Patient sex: F
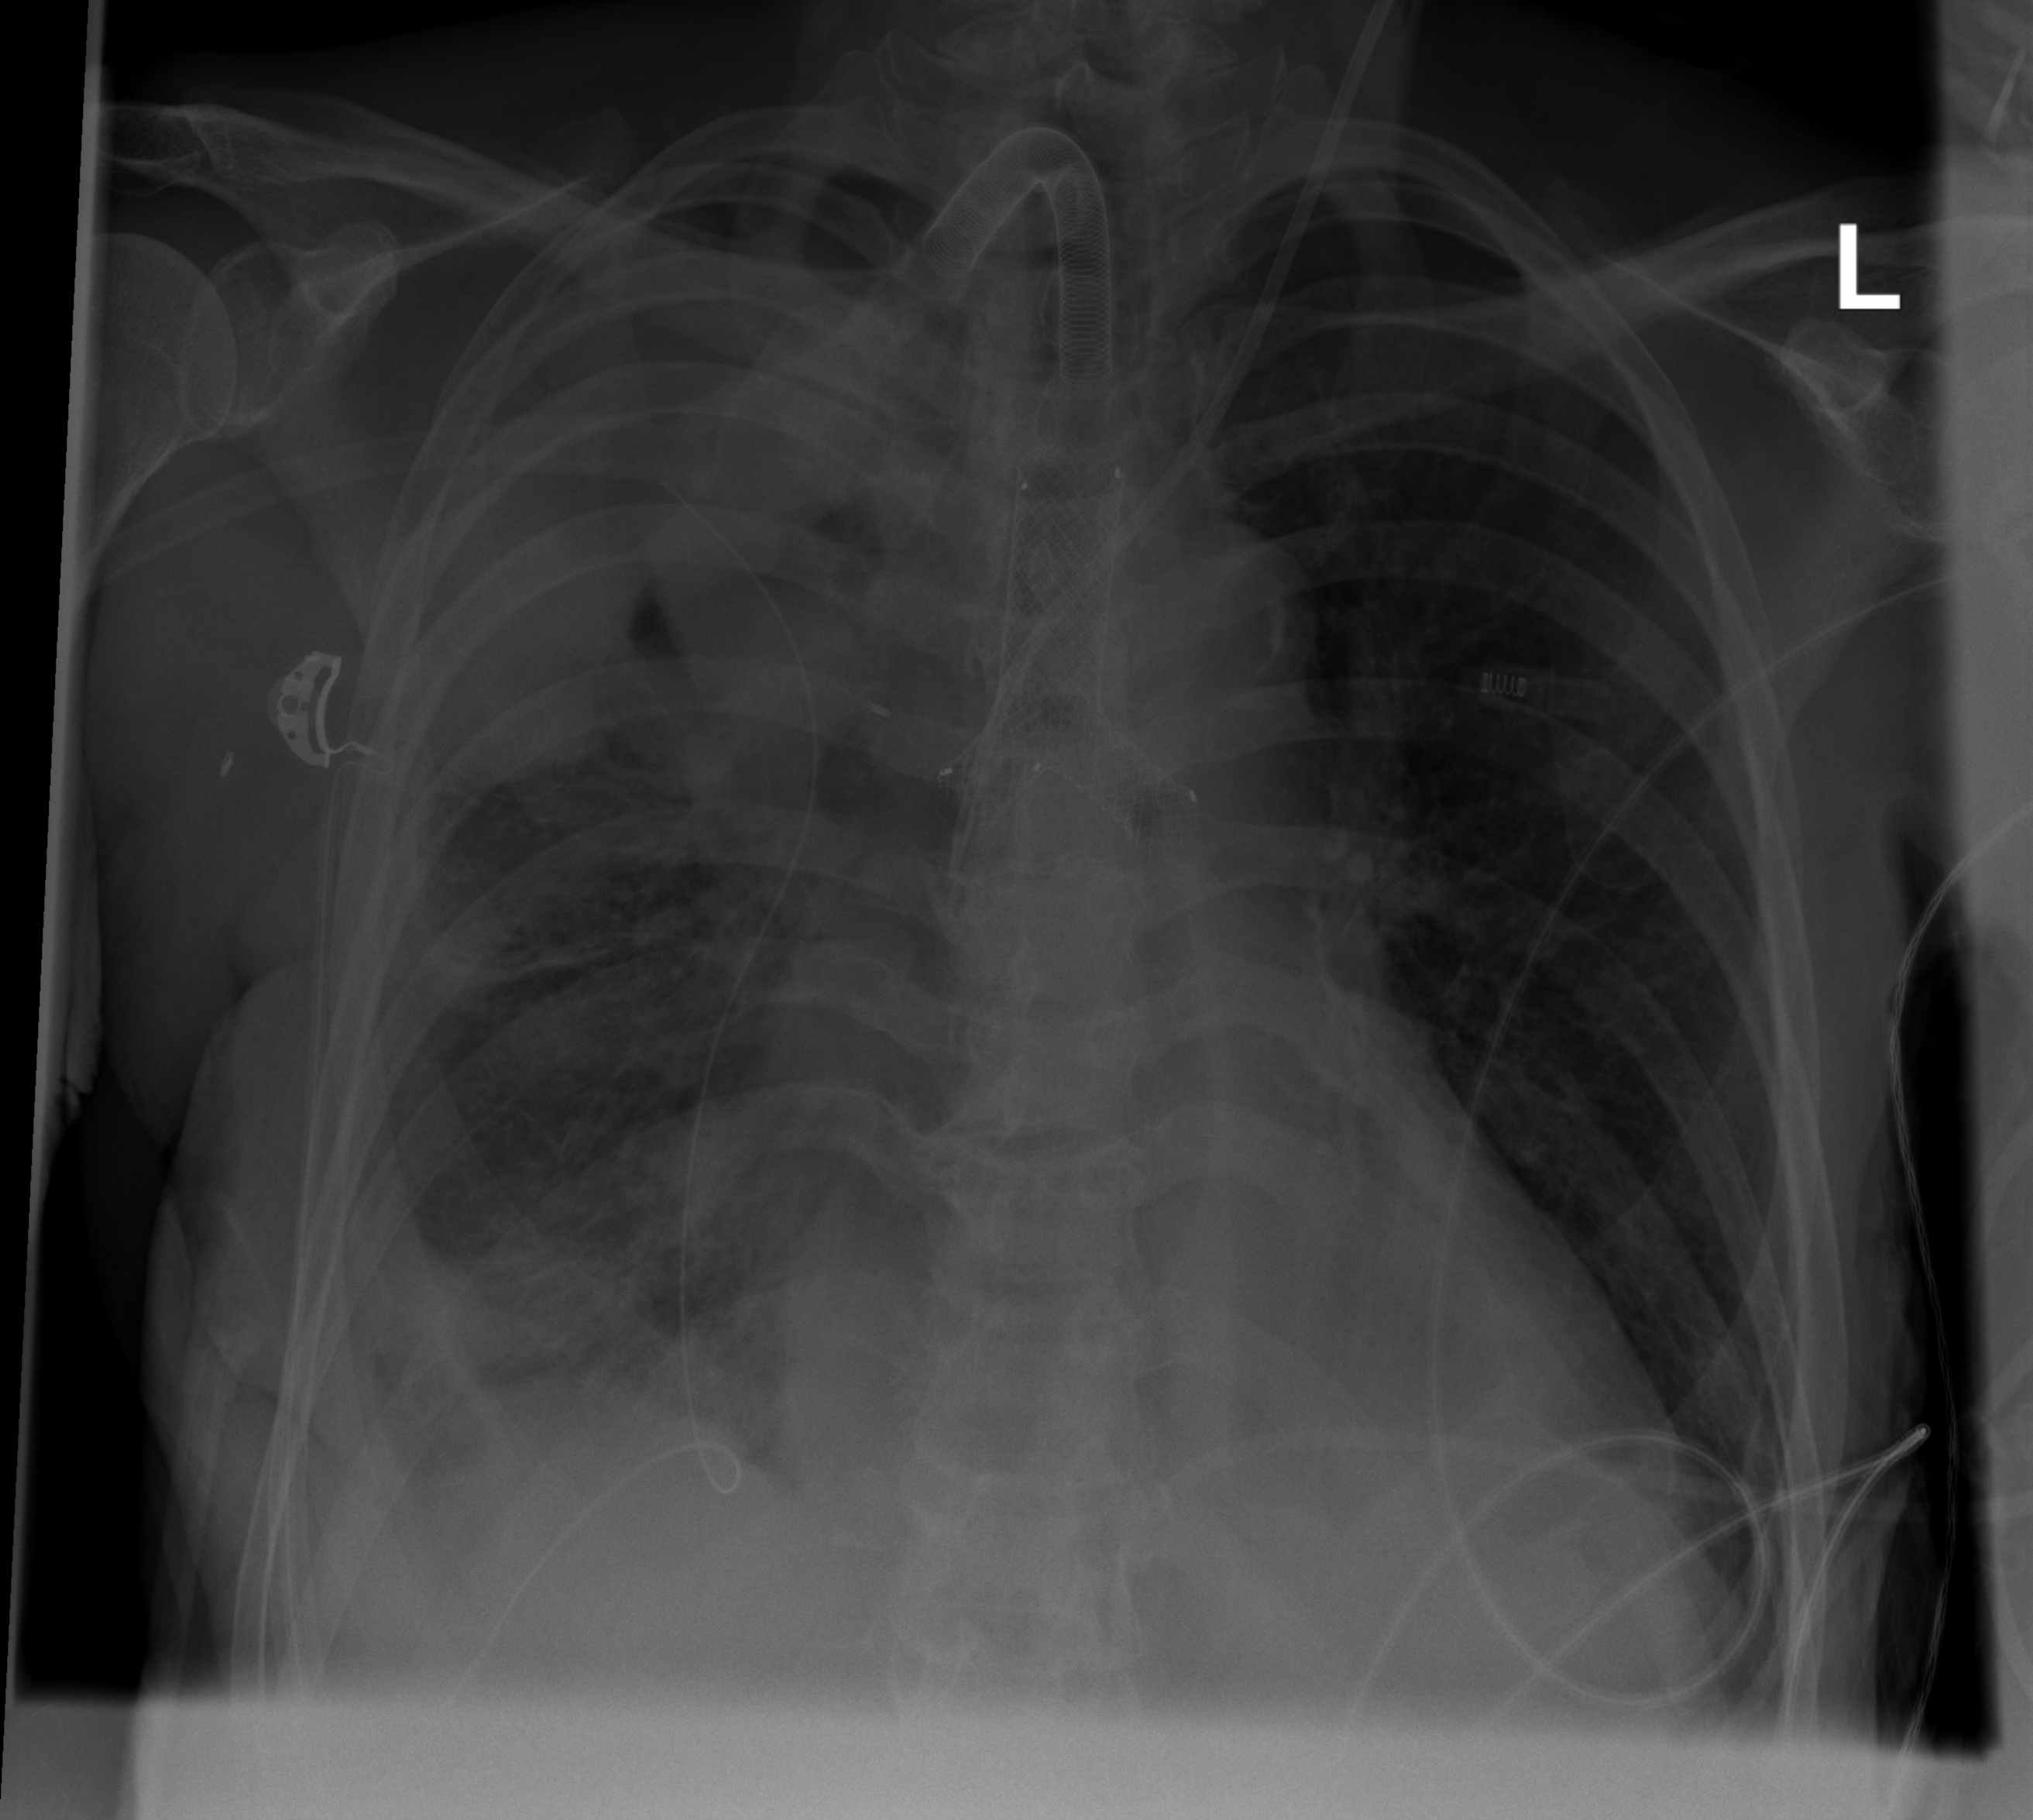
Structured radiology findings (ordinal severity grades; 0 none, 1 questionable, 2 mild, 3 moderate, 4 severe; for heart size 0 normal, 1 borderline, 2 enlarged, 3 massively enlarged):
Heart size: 2
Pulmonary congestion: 0
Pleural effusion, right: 2
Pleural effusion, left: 2
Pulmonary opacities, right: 2
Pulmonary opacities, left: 0
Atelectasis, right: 2
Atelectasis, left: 2